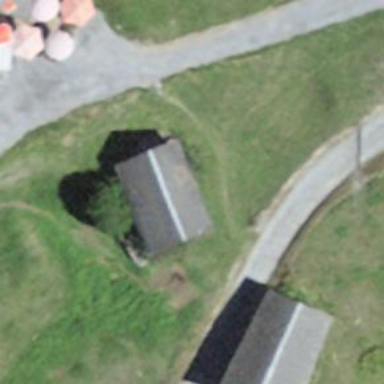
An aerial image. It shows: Hut.